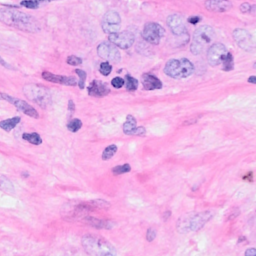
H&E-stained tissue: Breast